Question: I'm trying to figure out how to draw lines with widths in data units. For example, in the following code snippet, I would want the horizontal part of the line of width 80 to always extend from the y=-40 to the y=+40 mark, and stay that way even if the limits of the coordinate system change. Is there a way to achieve this with Line2D objects in matplotlib? Any other way to get a similar effect?
'''
from pylab import figure, gca, Line2D
figure()
ax = gca()
ax.set_xlim(-50, 50)
ax.set_ylim(-75, 75)
ax.add_line(Line2D([-50, 0, 50], [-50, 0, 0], linewidth=80))
ax.grid()
'''

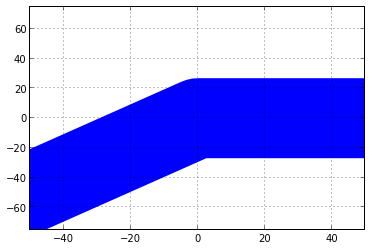
Answer: You could use <URL>:
'''
import matplotlib.pyplot as plt
import numpy as np
fig = plt.figure()
ax = fig.add_subplot(1, 1, 1)
ax.set_xlim(-50, 50)
ax.set_ylim(-75, 75)
x = [-50, 0, 50]
y = np.array([-50, 0, 0])
ax.fill_between(x,y-30,y+30)
ax.grid()
plt.show()
'''
yields

but unlike the line generated by
'''
ax.add_line(Line2D([-50, 0, 50], [-50, 0, 0], linewidth=80))
'''
the vertical thickness of the line will always be constant in data coordinates.
See also <URL>.